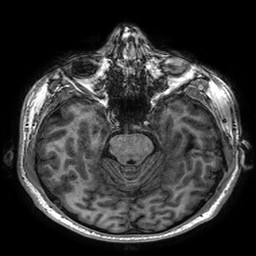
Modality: T1w
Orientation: coronal
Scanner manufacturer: ge
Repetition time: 7.6 s
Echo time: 0.003 s